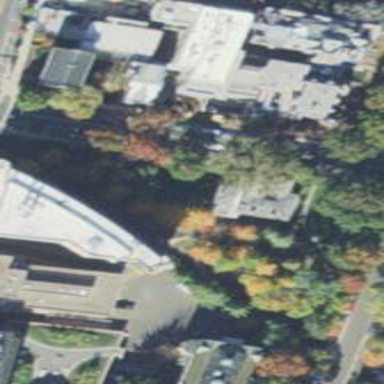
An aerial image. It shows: View of university building.